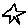
Label: star